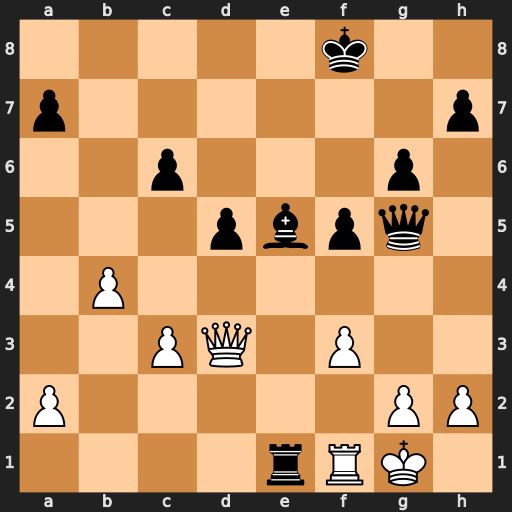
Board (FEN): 5k2/p6p/2p3p1/3pbpq1/1P6/2PQ1P2/P5PP/4rRK1
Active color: w
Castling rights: -
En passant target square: -
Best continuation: Rxe1 Bxh2+ Kf1